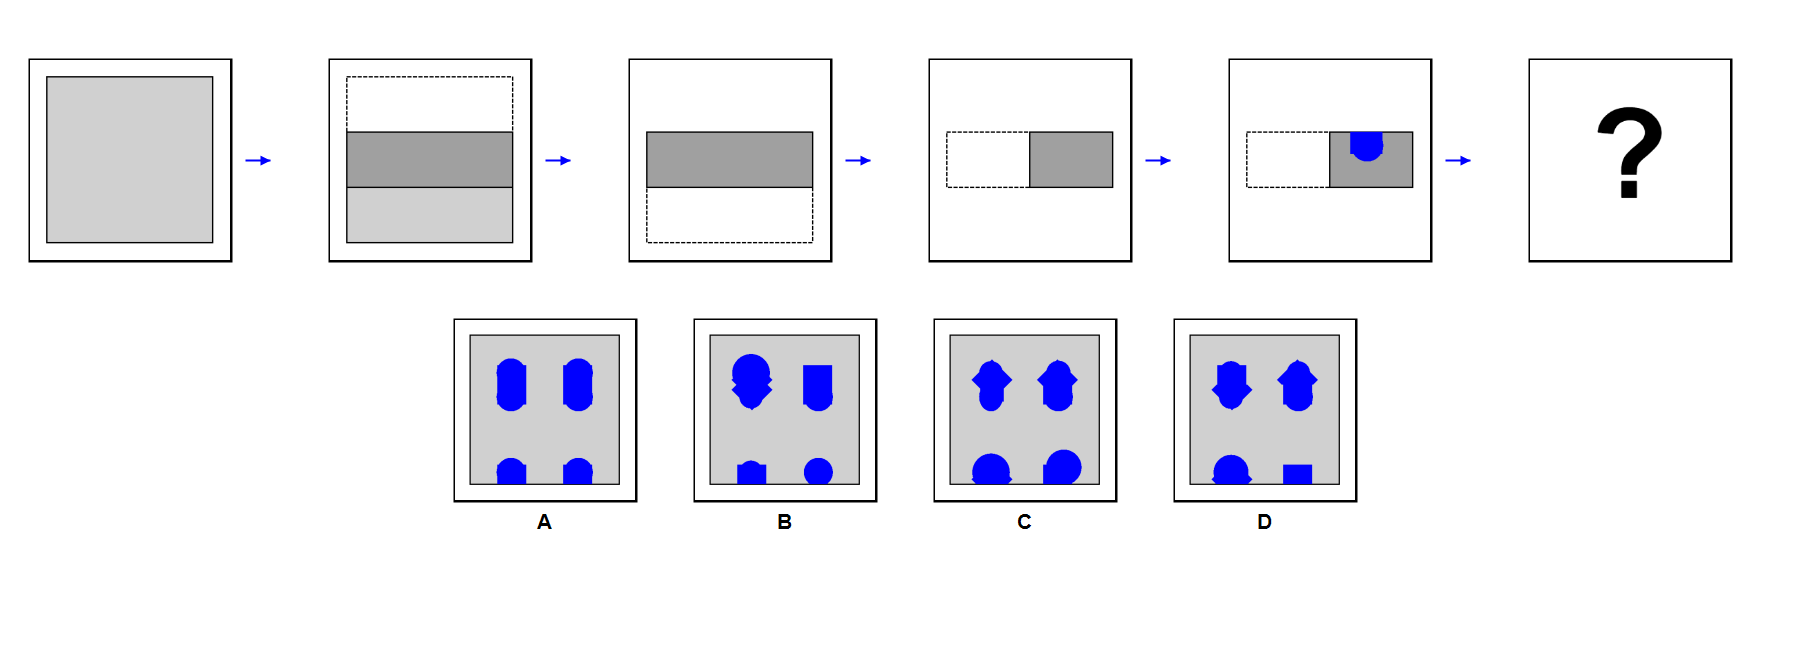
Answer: A